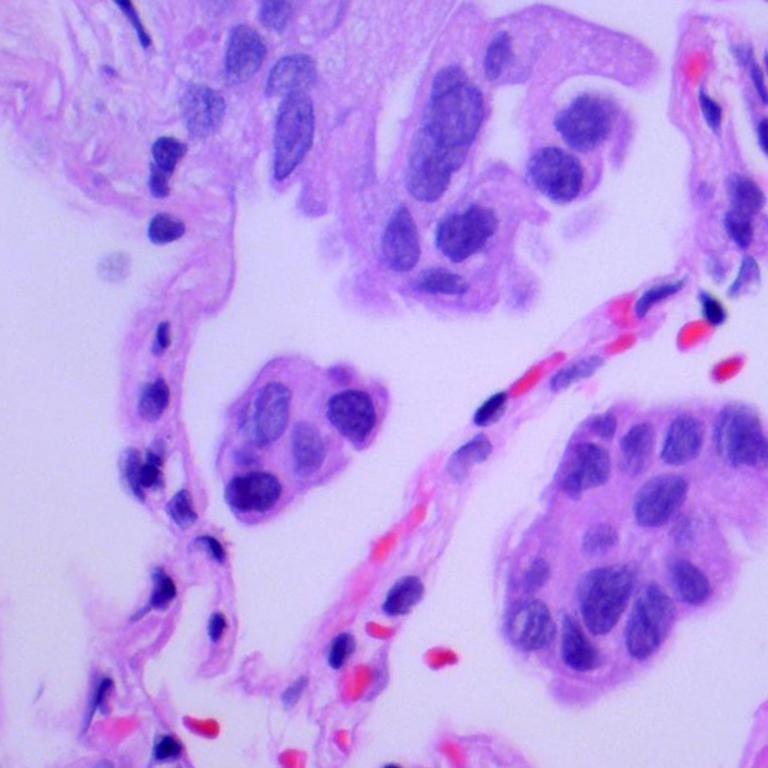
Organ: lung
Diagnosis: adenocarcinomas